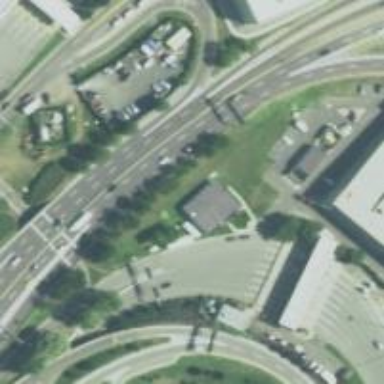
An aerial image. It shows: Motorway junction.